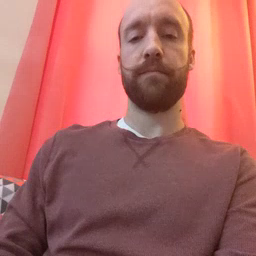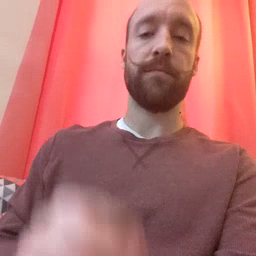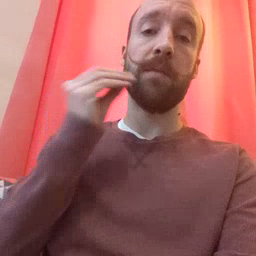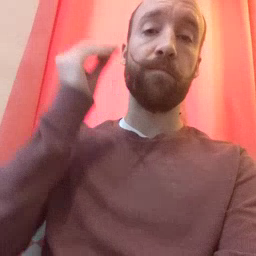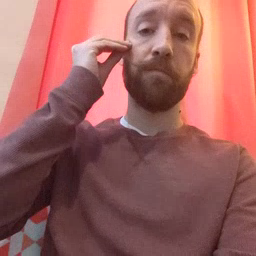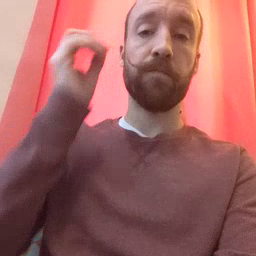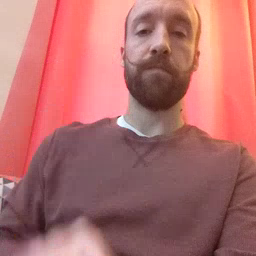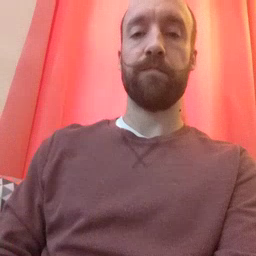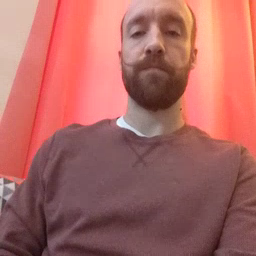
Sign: home